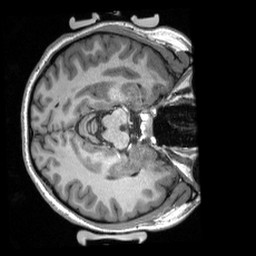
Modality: T1w
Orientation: axial
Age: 27
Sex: female